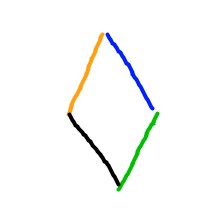
Shape: rhombus